Contrast-enhanced CT slice 159 of 206
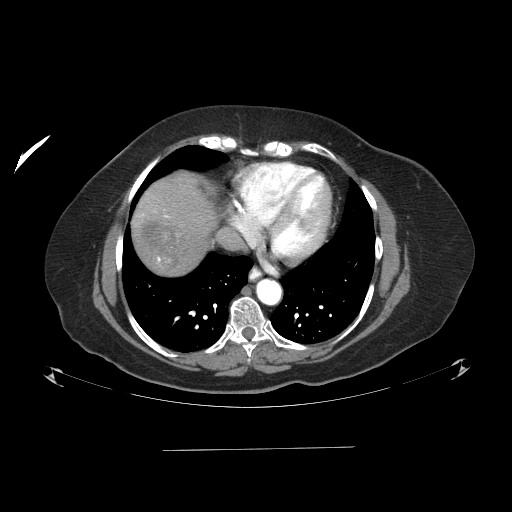
Segmented voxel counts for this case:
Liver: 678285 voxels
Tumor mass: 20638 voxels
Portal vein: 12970 voxels
Abdominal aorta: 4556 voxels